Question: I have 2 TextViews:
txtView1: User first name.
txtView2: User comment.
The design should be as shown in the picture below:

The problem is that i can't find a way to implement this design without adding a third TextView.
With 2 TextViews I got either overlapped text views or side by side text views.
Any ideas?
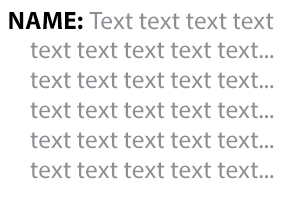
Answer: You can use even 1 'TextView' by using spans.
Here is what I got (I have only 1 text view):

And here is the code:
'''
String firstName = "Pavel";
firstName = firstName.toUpperCase();
String firstPart = firstName + ": ";
String finalText = firstPart + "Text text text text text text text text text text text text text text text text text text text text text text text text text";
//0 - first line margin, 50 - other lines margin. Should be taken from resources.
LeadingMarginSpan paragraphSpan = new LeadingMarginSpan.Standard(0, 50);
//Bold span for the first name
StyleSpan boldSpan = new StyleSpan(Typeface.BOLD);
//Color span for the notes text. Should be taken from resources
ForegroundColorSpan colorSpan = new ForegroundColorSpan(0x77000000);
Spannable spannableString = new SpannableString(finalText);
spannableString.setSpan(paragraphSpan, 0, finalText.length(), Spanned.SPAN_INCLUSIVE_EXCLUSIVE);
spannableString.setSpan(boldSpan, 0, firstPart.length(), Spanned.SPAN_INCLUSIVE_EXCLUSIVE);
spannableString.setSpan(colorSpan, firstPart.length(), finalText.length(), Spanned.SPAN_INCLUSIVE_EXCLUSIVE);
textView.setText(spannableString);
'''
Really recommend to get yourself familiar with <URL> to better understand spans